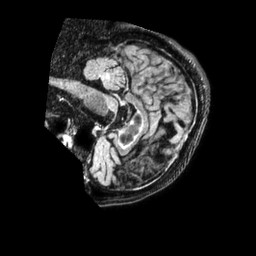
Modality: FLAIR
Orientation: sagittal
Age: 81
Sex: male
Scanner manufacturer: philips
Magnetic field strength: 1.5 T
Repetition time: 4.8 s
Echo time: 0.3469 s